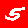
Digit: 5